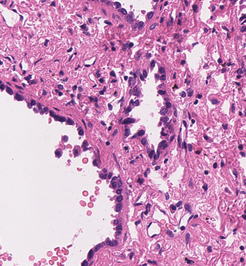
Tumor epithelial tissue: yes
Tumor-associated stroma tissue: yes
Normal tissue: no